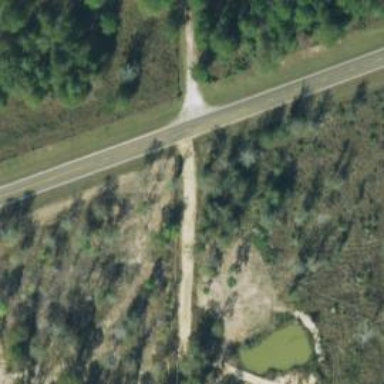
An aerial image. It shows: Tertiary road.